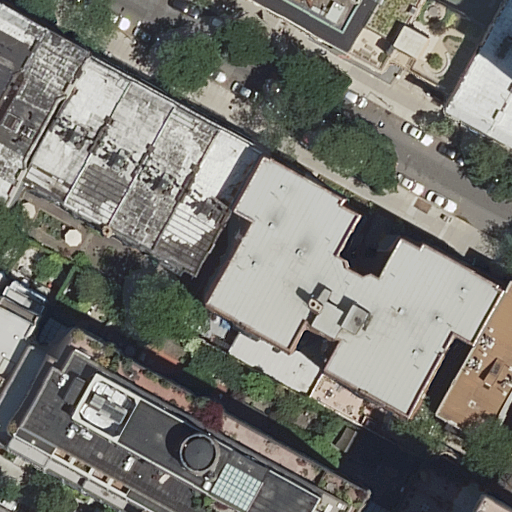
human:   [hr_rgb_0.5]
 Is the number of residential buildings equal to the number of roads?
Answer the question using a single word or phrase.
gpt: no

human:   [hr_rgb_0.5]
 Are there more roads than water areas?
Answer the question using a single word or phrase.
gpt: yes

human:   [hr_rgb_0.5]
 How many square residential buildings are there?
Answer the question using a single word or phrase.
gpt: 0

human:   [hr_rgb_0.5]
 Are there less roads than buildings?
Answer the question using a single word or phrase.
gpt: yes

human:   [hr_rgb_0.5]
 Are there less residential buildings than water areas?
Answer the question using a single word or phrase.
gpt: no

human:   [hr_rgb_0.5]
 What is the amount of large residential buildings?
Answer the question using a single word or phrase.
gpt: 5

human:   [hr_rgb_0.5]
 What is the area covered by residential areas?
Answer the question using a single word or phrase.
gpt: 0m2

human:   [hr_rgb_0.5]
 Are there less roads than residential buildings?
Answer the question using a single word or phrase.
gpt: yes

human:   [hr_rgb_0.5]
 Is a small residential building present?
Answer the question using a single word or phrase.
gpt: yes

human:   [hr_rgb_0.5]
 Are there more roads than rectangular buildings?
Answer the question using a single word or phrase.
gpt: no

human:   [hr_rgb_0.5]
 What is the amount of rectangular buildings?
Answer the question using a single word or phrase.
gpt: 13

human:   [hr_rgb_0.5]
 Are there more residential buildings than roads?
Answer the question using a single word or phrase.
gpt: yes

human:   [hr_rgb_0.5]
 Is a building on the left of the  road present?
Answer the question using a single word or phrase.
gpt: yes

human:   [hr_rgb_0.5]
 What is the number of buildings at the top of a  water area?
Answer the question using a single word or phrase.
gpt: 0

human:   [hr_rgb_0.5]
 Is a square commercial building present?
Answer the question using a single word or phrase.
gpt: no

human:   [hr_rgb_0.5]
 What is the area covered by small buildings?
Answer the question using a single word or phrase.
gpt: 85m2

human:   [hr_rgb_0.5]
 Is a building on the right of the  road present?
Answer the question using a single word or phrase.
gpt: yes

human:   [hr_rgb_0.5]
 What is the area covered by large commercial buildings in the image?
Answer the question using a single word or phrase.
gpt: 0m2

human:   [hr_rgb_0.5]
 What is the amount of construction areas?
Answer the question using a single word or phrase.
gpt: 0

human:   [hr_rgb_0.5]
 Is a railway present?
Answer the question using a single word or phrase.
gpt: no

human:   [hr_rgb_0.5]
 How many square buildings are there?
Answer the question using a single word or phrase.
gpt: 0

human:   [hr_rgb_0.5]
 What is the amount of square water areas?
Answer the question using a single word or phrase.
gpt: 0

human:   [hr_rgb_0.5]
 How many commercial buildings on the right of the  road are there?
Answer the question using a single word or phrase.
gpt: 0

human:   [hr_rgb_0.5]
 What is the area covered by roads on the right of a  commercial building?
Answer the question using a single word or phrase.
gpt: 0m2

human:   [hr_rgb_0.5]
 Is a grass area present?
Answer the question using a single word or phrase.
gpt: no

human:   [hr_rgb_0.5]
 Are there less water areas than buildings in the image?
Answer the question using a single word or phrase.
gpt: yes

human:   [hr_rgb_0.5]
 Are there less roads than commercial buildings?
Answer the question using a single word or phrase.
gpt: no

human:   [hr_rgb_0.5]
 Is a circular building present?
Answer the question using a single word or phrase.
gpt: no

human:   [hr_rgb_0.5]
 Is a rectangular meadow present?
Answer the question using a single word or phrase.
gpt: no

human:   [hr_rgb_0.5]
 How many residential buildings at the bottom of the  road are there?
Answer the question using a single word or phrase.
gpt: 11

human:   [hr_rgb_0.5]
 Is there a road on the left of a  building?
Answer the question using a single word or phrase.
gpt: yes

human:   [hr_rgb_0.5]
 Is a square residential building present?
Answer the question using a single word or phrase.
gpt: no

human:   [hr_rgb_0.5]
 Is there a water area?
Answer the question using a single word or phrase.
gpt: no

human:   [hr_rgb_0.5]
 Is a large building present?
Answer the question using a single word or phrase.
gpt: yes

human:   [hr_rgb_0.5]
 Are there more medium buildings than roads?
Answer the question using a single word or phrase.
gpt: yes

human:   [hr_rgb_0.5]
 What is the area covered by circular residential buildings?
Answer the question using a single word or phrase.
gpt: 0m2